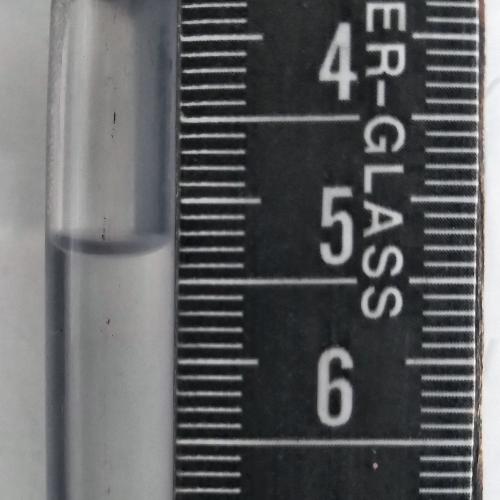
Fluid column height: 5.3 cm